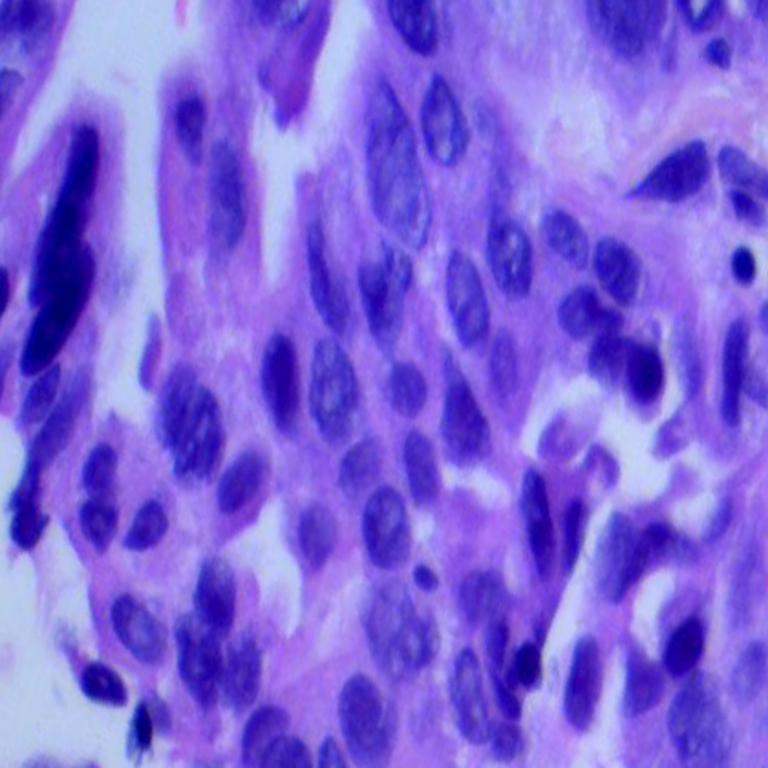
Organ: lung
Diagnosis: adenocarcinomas